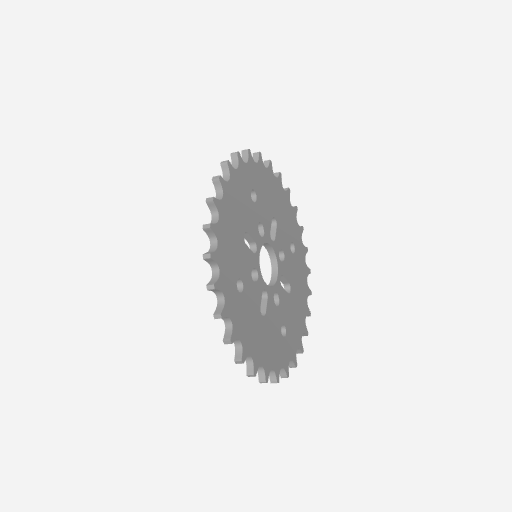
Part: HubMountAcetalSprocket28T